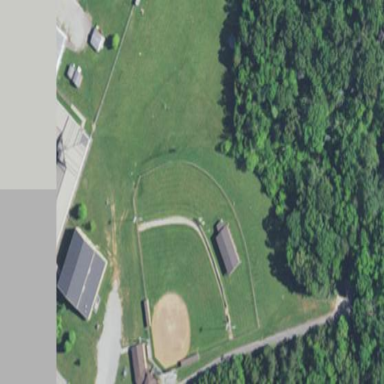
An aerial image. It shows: Baseball pitch for leisure land.